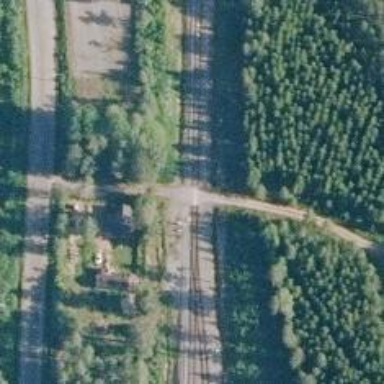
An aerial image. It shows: Level crossing with saltire marking.